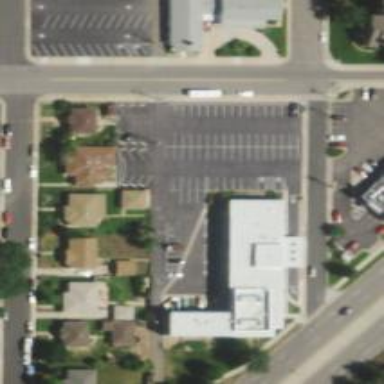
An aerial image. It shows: Healthcare clinic is depicted in the image.